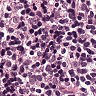
Metastatic tissue present: no